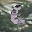
Label: 6